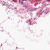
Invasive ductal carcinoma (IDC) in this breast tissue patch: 0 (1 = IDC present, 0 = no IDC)